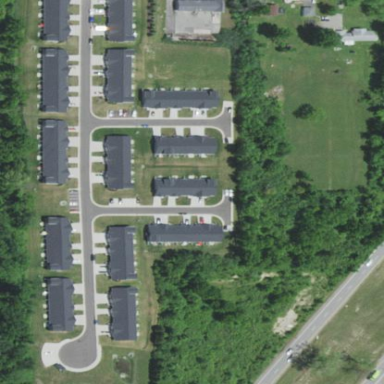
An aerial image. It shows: Condominium within residential area.